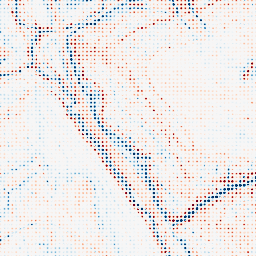
Category: multiscale
Decomposition family: dog_multiscale
Decomposition parameters: sigma_ratio: 1.4
n_scales: 5
base_sigma: 0.5
Upsampling method: sinc_blackman
Upsampling parameters: scale: 8
kernel_size: 4
Upsampling scale: 8